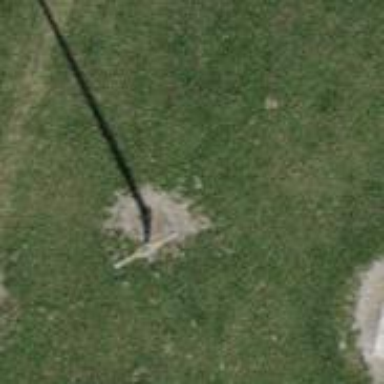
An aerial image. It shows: Concrete power pole.